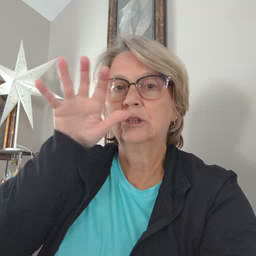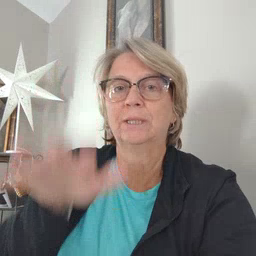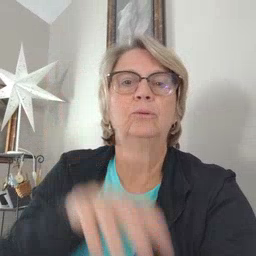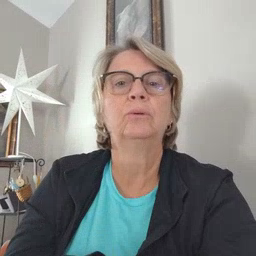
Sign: alligator